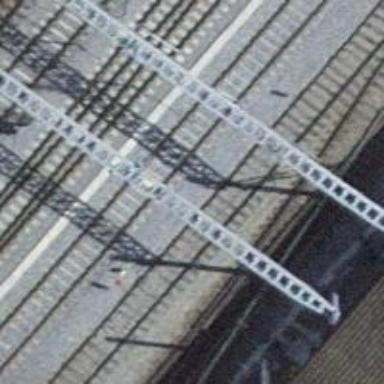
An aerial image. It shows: Rail siding with electrified contact lines for trains.